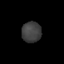
Tissue: skin
Cell type: Epithelial cells
Senescence score: 0.275
Nuclear area (px): 400
Mean DAPI intensity: 63.22